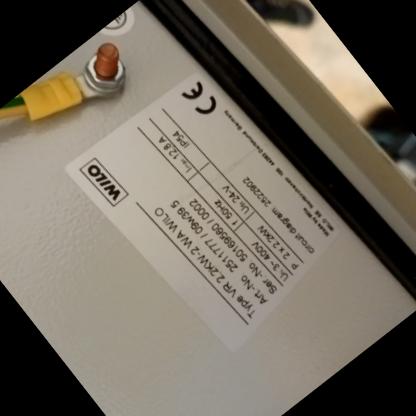
Klasa: tabliczka-znamionowa